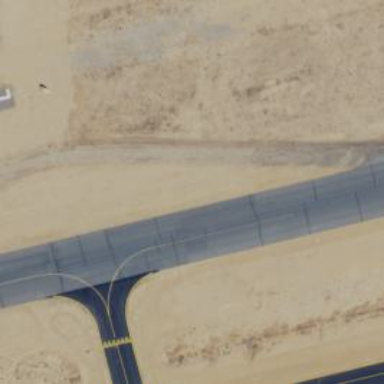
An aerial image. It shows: Asphalt runway at the airport.